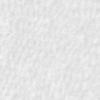
Label: no_change